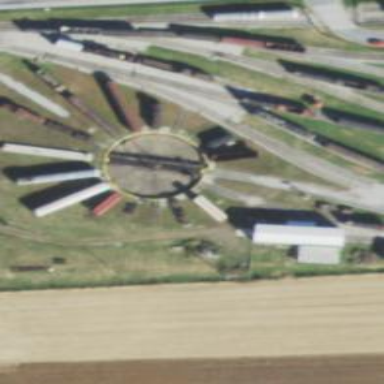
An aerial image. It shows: Preserved rail yard with railway tracks.